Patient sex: F
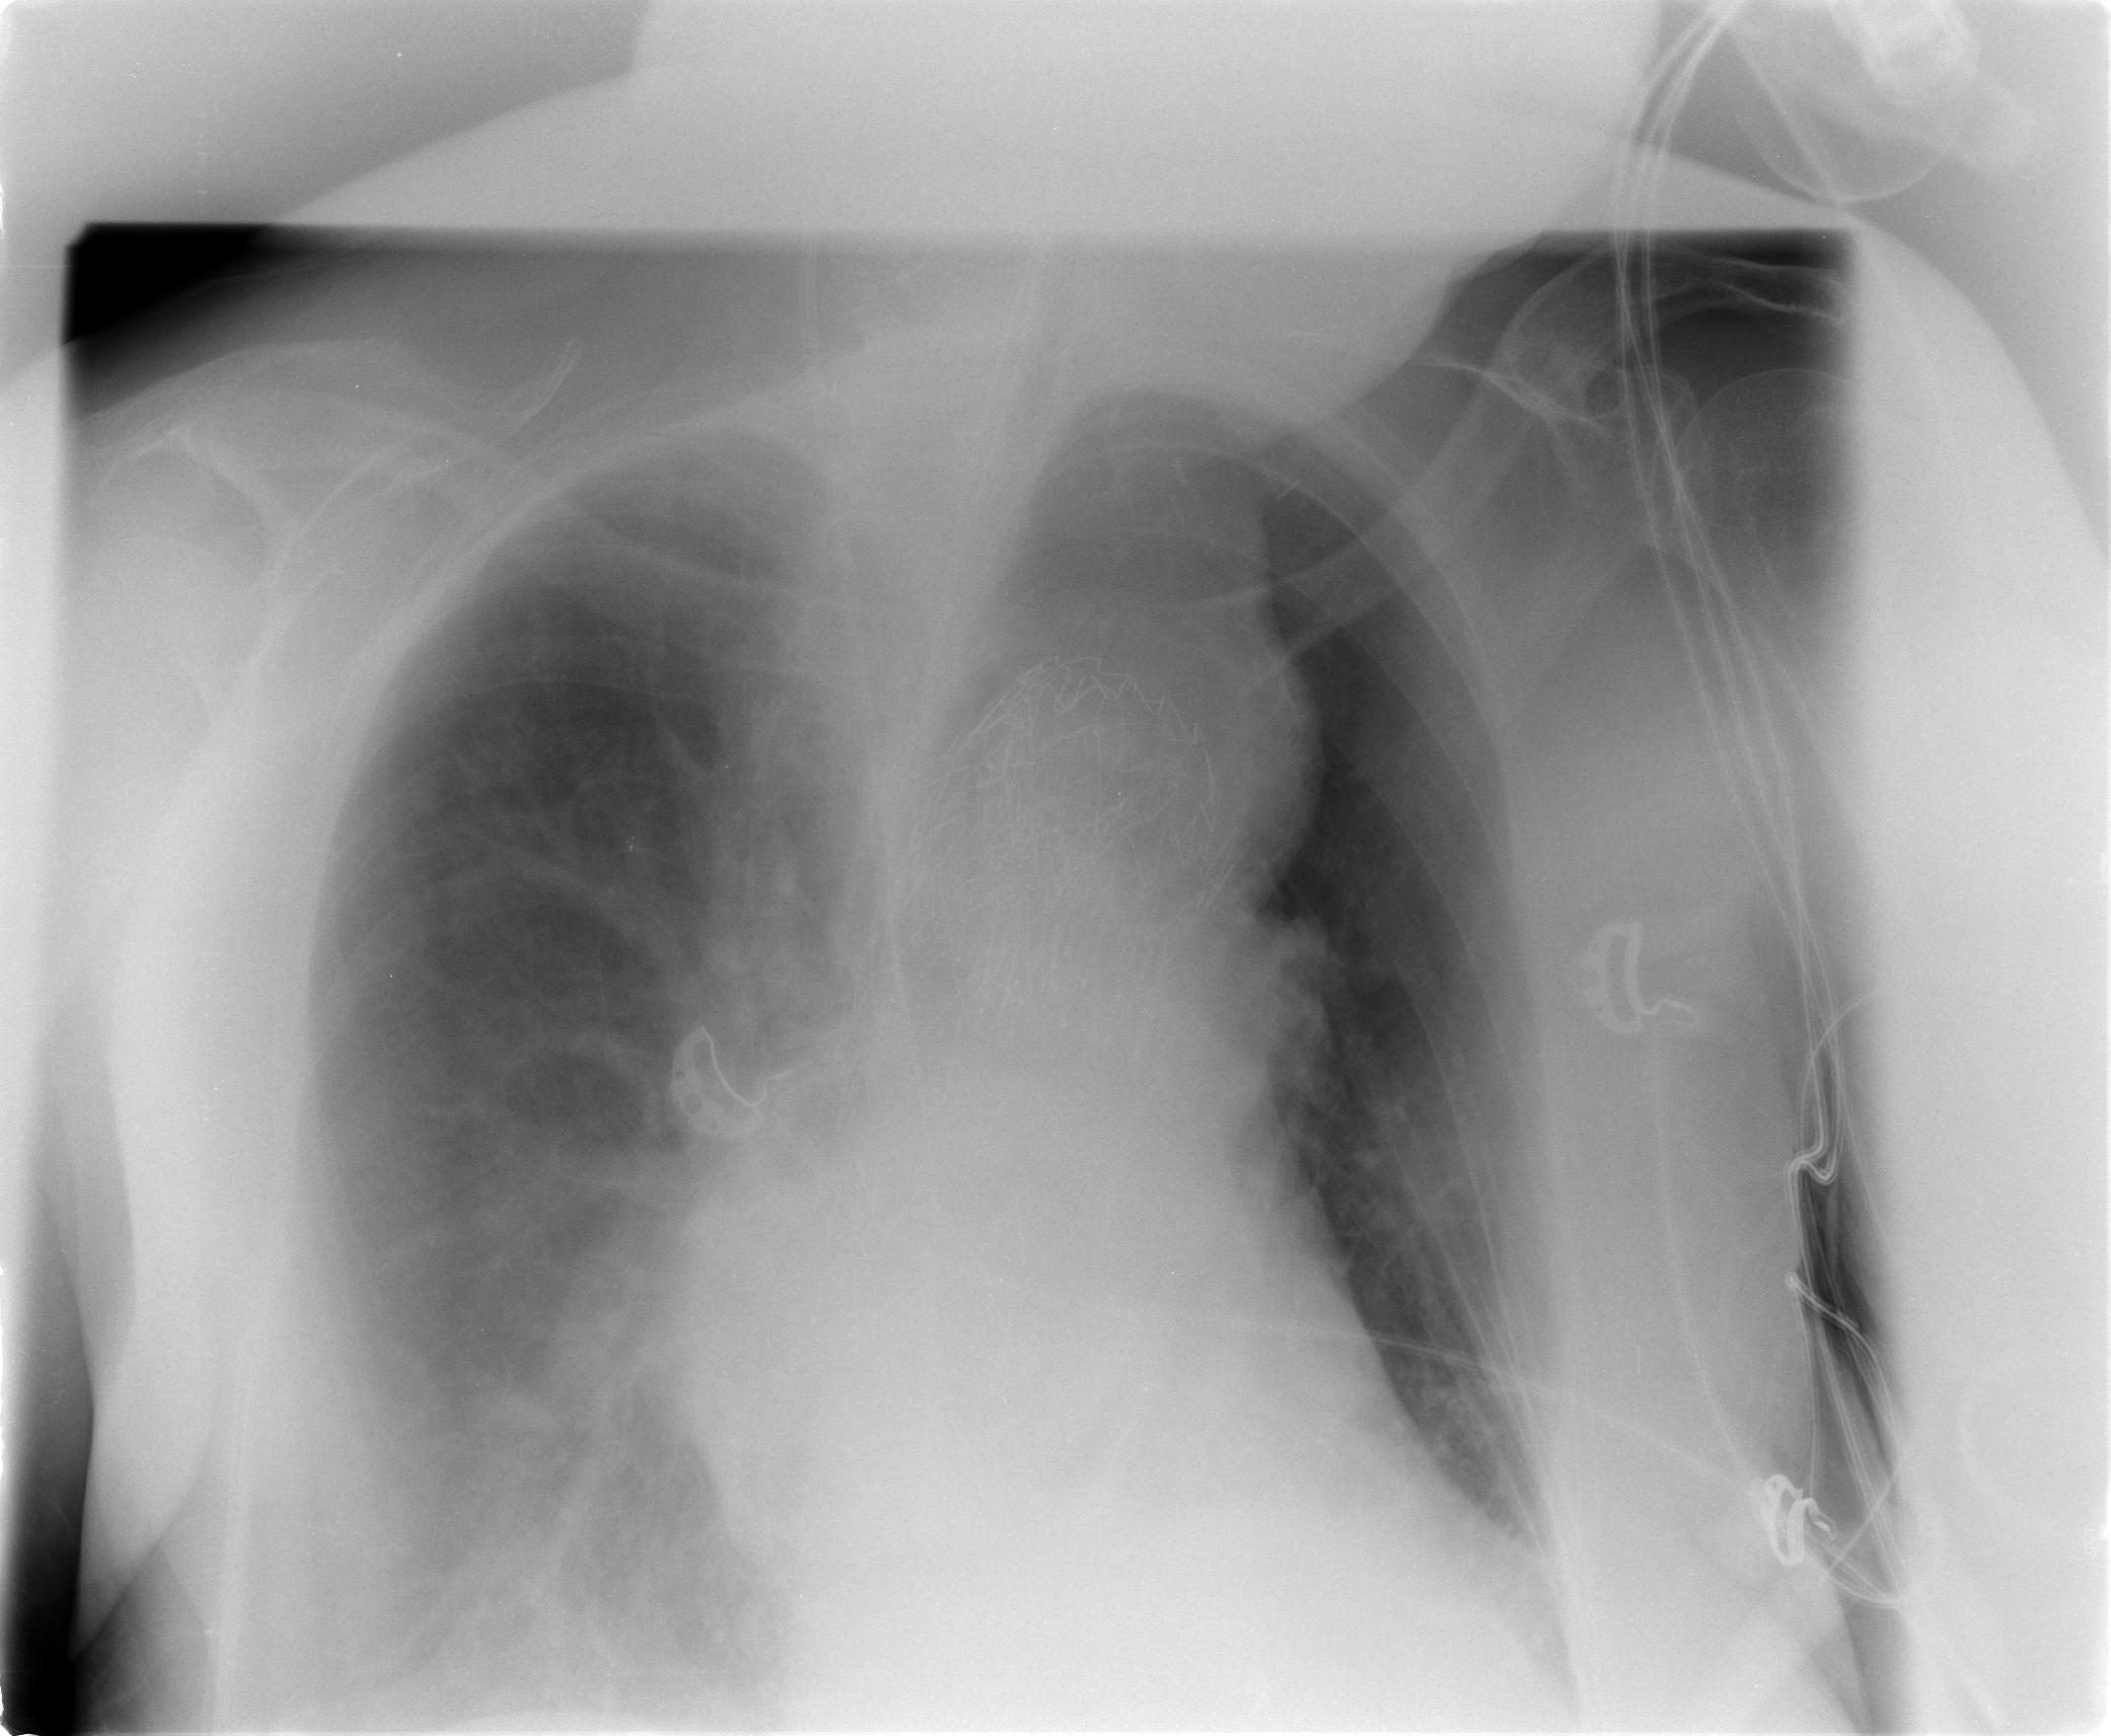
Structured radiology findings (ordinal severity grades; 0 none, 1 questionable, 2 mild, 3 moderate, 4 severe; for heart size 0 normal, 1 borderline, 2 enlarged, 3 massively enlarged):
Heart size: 1
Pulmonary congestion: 2
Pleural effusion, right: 3
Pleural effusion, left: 2
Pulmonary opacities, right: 1
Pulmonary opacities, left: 1
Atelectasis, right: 2
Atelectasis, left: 2